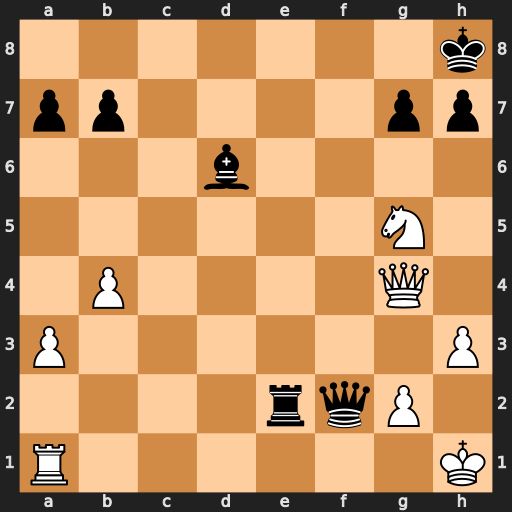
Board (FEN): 7k/pp4pp/3b4/6N1/1P4Q1/P6P/4rqP1/R6K
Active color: w
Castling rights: -
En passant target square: -
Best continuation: Nf7+ Kg8 Nxd6